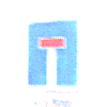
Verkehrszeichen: Sackgasse
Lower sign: HinweisGeaenderteVorfahrtVerkehrsfuehrungVerkehrsregelung3
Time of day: MorningAfternoon
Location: Outdoor (Nature)
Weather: Overcast
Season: NotSpecified
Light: Natural